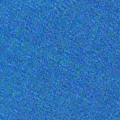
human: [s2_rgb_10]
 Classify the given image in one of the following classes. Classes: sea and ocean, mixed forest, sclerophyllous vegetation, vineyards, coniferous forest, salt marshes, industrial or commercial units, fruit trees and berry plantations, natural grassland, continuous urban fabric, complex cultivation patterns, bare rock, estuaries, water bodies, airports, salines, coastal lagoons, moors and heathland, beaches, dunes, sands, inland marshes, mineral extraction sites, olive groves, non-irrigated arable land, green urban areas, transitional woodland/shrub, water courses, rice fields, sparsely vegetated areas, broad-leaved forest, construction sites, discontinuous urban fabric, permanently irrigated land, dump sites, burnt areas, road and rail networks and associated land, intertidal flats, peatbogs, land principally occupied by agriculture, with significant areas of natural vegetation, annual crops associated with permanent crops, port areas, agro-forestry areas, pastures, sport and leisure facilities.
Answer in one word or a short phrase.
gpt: sea and ocean